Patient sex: F
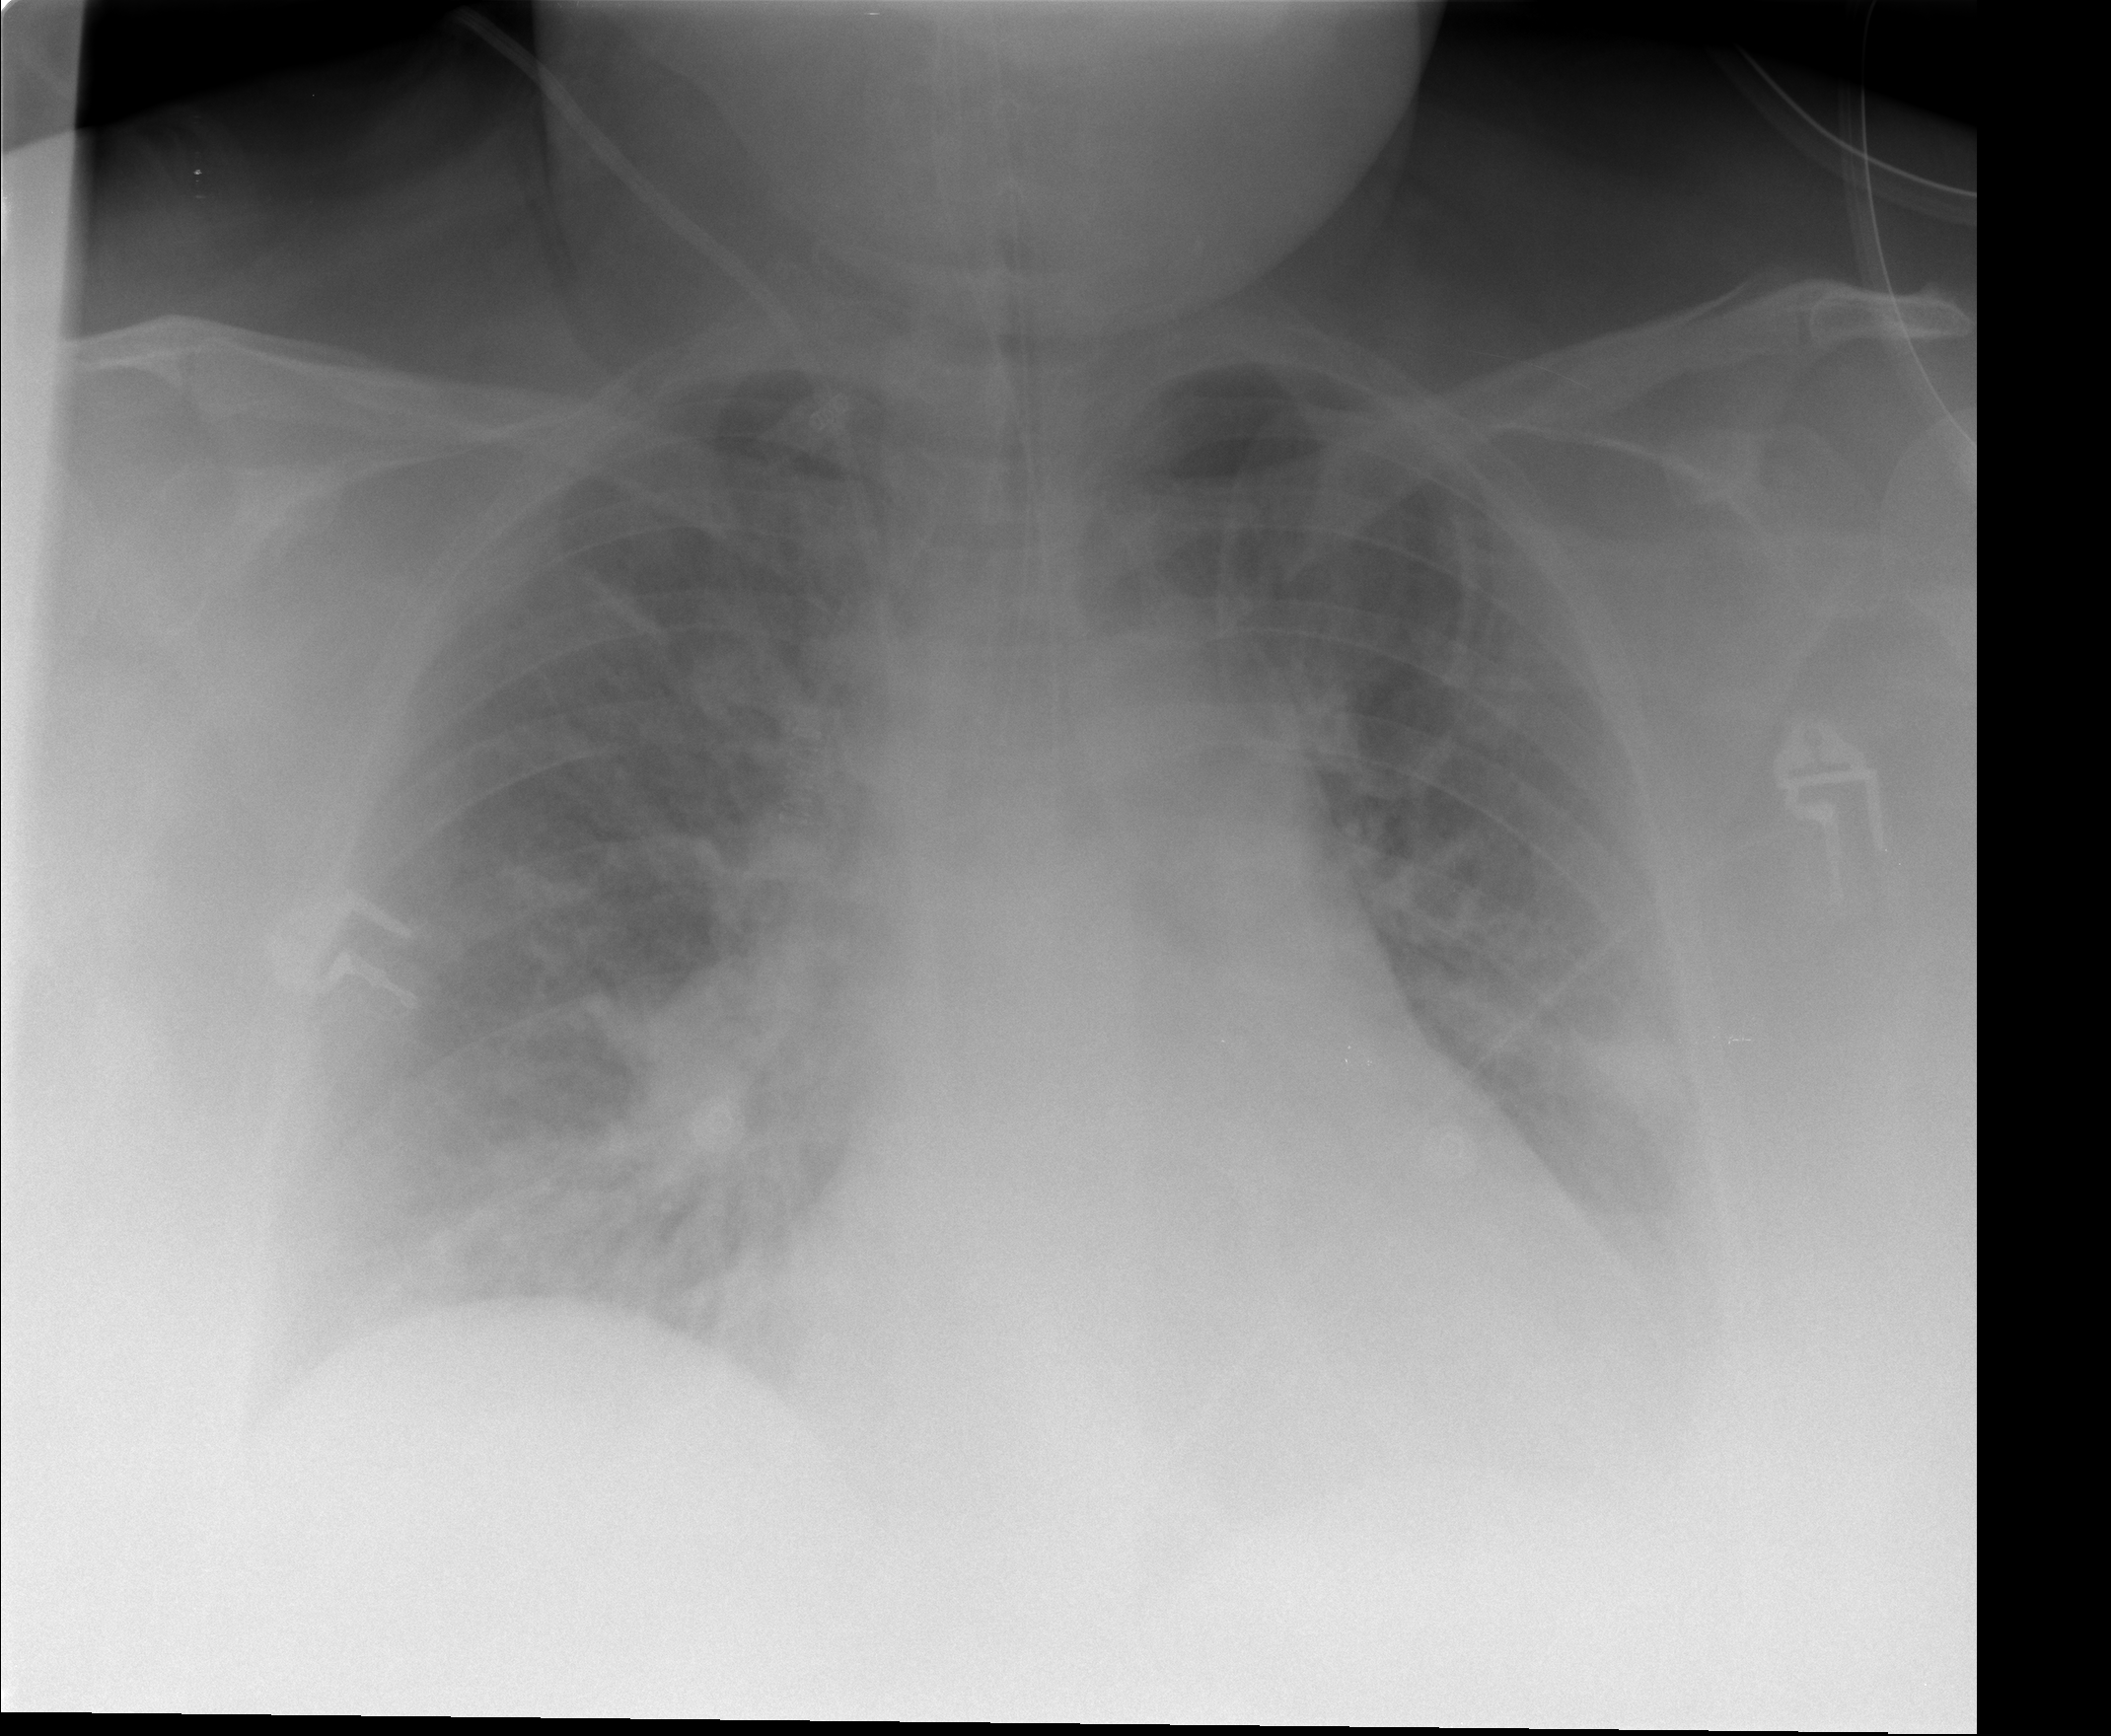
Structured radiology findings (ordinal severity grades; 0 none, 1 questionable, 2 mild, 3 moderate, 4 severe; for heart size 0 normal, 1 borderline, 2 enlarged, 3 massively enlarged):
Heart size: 2
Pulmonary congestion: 3
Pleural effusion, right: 0
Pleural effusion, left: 2
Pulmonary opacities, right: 2
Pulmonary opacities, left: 2
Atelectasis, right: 0
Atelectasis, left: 2